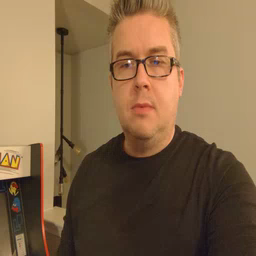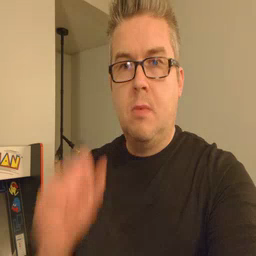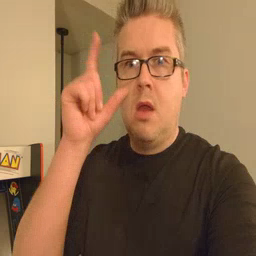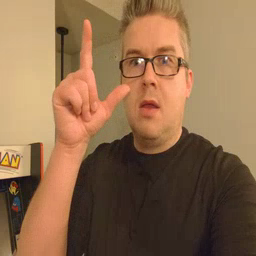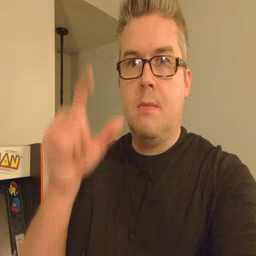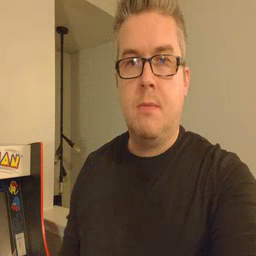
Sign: awake